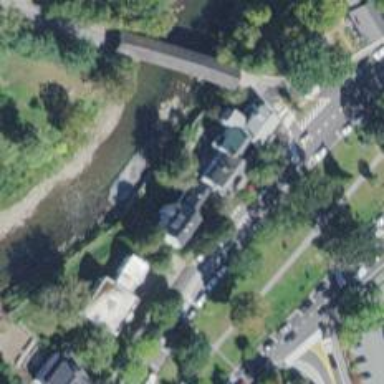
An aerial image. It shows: Park located in historic district.